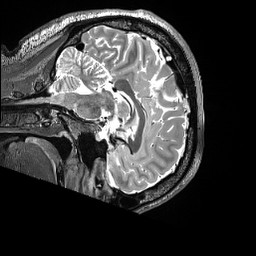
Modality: T2w
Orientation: sagittal
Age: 22
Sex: male
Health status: healthy
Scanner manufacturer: siemens
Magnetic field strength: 3 T
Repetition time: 3.2 s
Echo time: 0.563 s